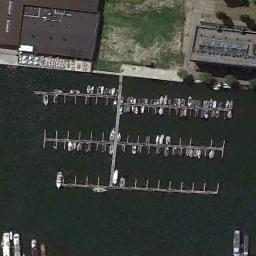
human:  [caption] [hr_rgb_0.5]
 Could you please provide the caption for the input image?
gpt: Many vacancies are left near ships on the seaside, And buildings and lawns are on the seaport .

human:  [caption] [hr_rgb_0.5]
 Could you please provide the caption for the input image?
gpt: The harbor has some neatly docked boats and some buildings and a lawn are next to the harbor .

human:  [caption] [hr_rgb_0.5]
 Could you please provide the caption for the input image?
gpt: There are many ships in the harbor .

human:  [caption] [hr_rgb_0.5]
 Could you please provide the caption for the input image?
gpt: A few white boats stopped on the harbor .

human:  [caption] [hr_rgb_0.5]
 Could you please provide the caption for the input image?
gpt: There are two buildings and a lawn at the harbor .